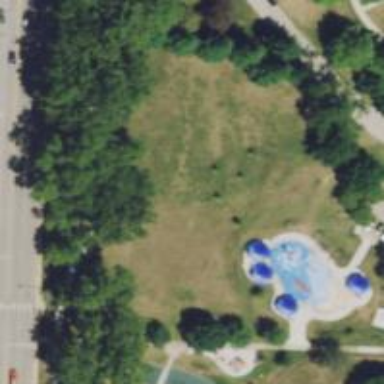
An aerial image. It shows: Dog park for leisure land.